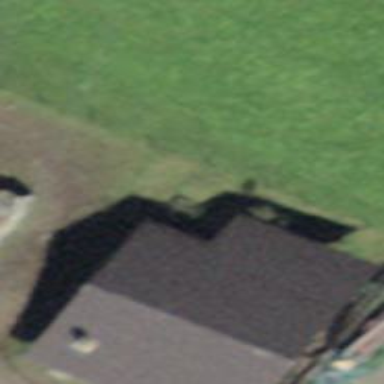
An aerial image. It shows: Cabin is depicted in the image.